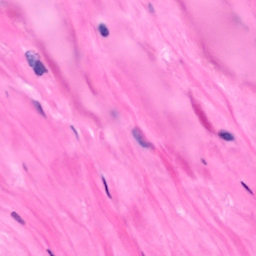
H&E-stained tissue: Breast